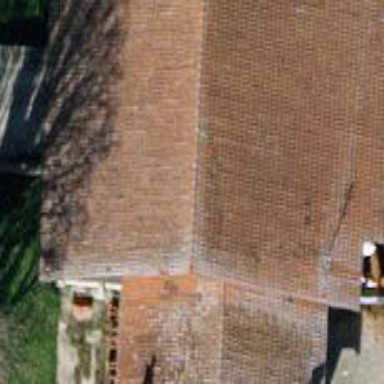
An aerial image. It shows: Farm building.